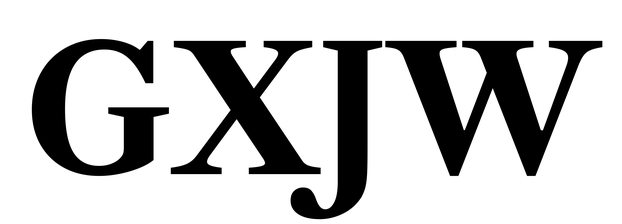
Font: LibreCaslonText_Bold